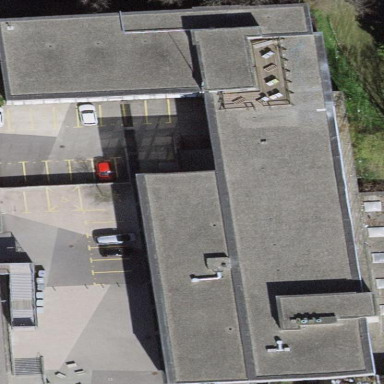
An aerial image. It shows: School building.